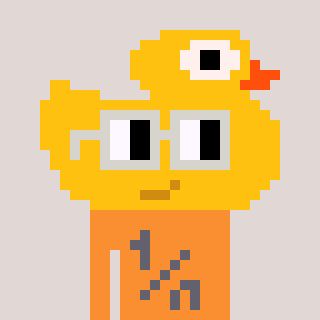
a pixel art character with square light gray glasses, a ducky-shaped head and a orange-colored body on a warm background